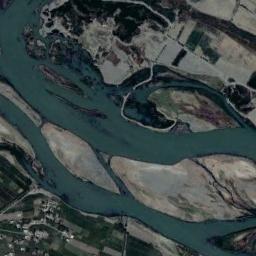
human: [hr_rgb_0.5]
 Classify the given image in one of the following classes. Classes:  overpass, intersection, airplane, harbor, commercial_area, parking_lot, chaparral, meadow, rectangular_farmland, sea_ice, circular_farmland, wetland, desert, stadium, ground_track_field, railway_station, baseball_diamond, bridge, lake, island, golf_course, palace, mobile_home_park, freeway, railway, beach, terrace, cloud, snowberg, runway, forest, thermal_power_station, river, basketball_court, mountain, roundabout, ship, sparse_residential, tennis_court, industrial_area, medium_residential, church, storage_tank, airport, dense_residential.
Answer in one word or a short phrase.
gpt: river